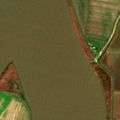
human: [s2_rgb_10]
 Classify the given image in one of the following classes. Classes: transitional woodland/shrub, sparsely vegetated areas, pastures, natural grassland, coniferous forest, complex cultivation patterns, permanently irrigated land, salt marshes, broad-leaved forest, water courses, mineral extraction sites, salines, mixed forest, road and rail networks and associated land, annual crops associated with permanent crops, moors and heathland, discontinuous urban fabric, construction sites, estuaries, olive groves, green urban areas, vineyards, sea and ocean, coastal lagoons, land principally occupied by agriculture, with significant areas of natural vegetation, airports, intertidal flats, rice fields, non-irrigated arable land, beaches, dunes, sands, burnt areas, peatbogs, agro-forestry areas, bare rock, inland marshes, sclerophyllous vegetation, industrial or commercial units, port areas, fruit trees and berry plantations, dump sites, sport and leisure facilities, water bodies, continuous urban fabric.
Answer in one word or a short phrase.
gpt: rice fields, pastures, estuaries